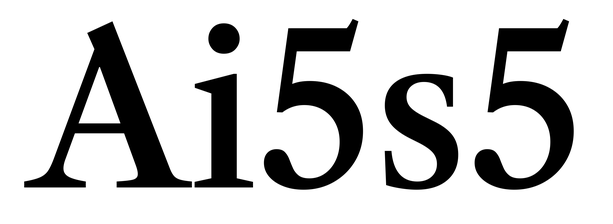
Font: LibreCaslonText_Medium